Question: How would I go about implementing/converting this UML diagram to Java code? Do I have to use constructors?
Here is the diagram:

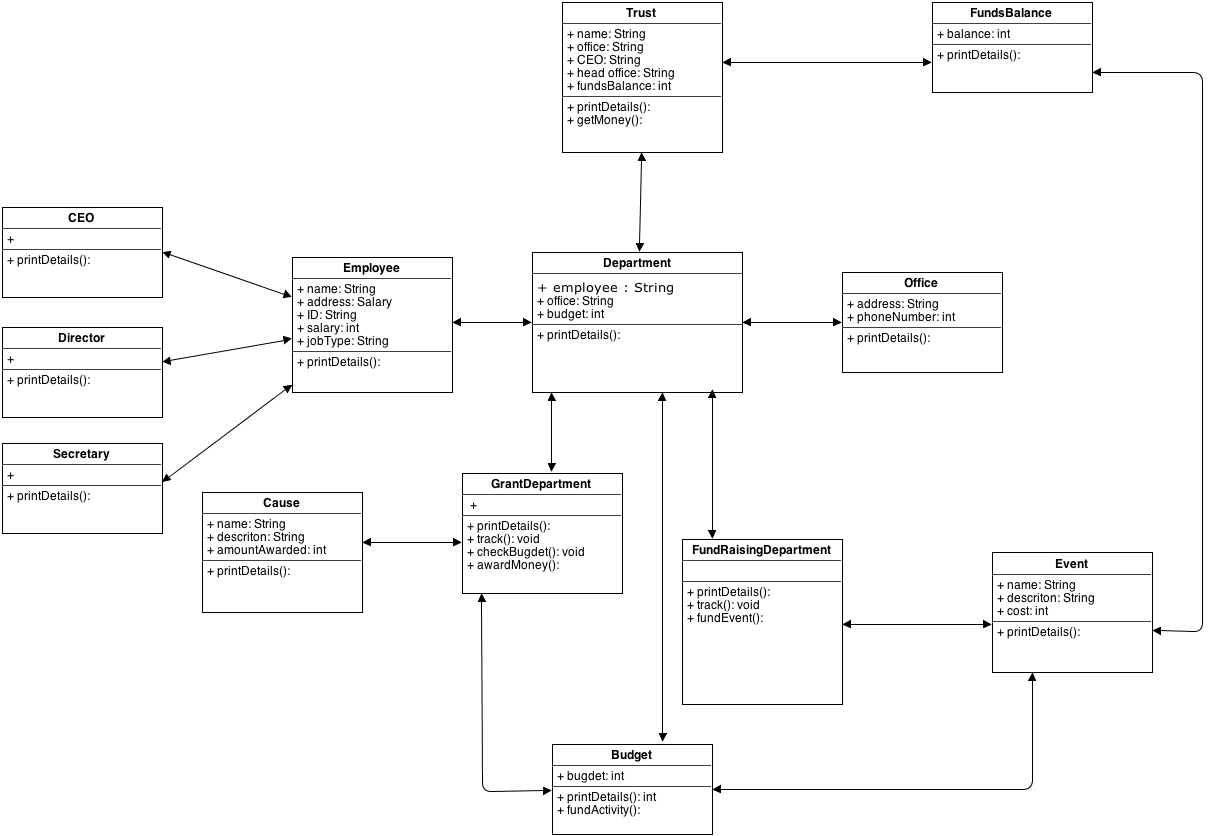
Answer: Answer to your Question: No you dont have to use constructors, none of the classes shows one so youre fine with just the default constructors beeing generated while compiling.
Here is what you can do based on the assumption that this pictures information is stored in a understandable format (like for example extracted from IBMs Enterprise Architect).
1.) Learn Java so you can transform for example the box "CEO" into this:
'''
public class CEO extends Employee{
@Override
public void printDetails(){}
}
'''
2.) Use a IDE/ Tool that can generate such class skeletons based on your diagramms information. ArgoUml, Enterrpise Architekt, BlueJ, IntelliJ and stuff, just google for "java uml to code"
3.) Write a Tool that parses UML pictures metadata and generates the appropriate code.
In your case you probably want to go for 2.) and then hire a application developper to fill the generated skeletons with functionality.
As other comments suggested there is a problem with your diagramm. Before programms like in 2.) above can parse the information to generate class skeletons it must be understandable what the relations (arrows) in your diagramm express. Look at the relation between for example Office and Departement. I as a human can interpret this as "yeah that arrows probably do tell that a office extends from a Departement rather than telling me that a Departement has a reference to a Office and vice a verse". But that a tool can make this decission it must be clear what of both is meant. Usualy this arrows would suggest both classes holding a references to the other one and you probably rather want a single arrow pointing from Office to departement that has a Label "extends" or "implements" attached.